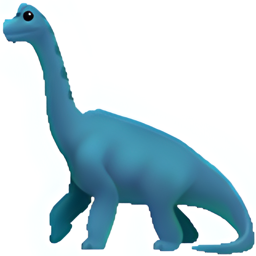
Name: sauropod
Emoji: 🦕
Group: Animals & Nature
Sub-group: animal-reptile